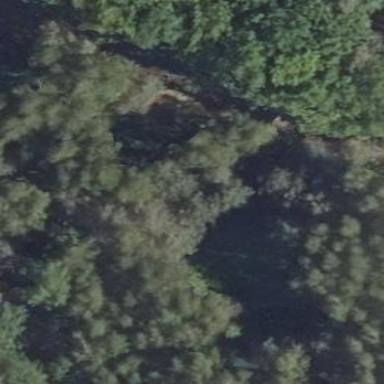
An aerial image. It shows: Patch of scrub vegetation.